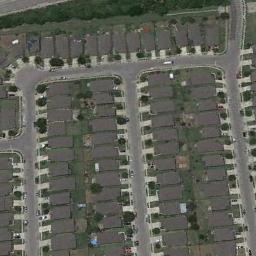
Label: mobile_home_park